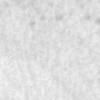
Label: no_change